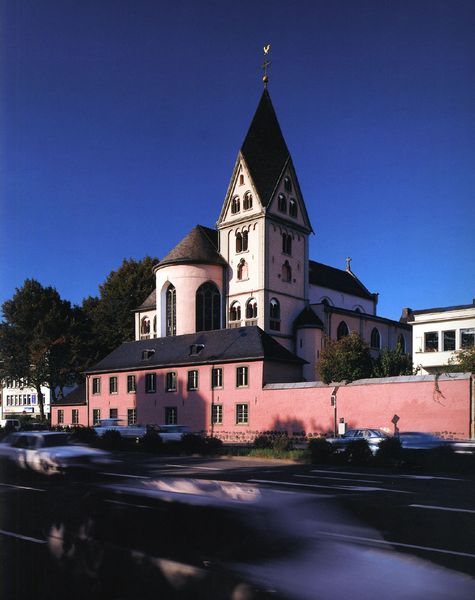
Titel: St. Maria Lyskirchen in Köln
Standort: Köln (EU - D - NRW)
Schlagwörter: baum, weiß, bäume, kirchturm, fenster, strasse, dach, rose, häuser, kirche, rosa, kirchturmspitze, turm, fassade, modern, giebel, mauer, hof, rundbogen, foto, fotografie, kloster, kreuz, türme, dreiecksgiebel, putz, verputzt, seitenschiff, gitterfenster, apsis, romanik, verkehr, chor, hahn, autos, romanisch, wetterhahn, neuzeit, evangelisch, krichturm, kremlvibes